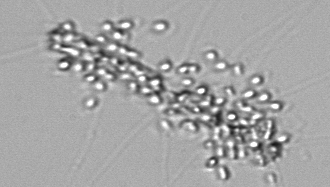
Label: Chaetoceros_didymus_TAG_external_flagellate